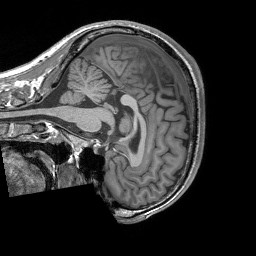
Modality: T1w
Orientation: sagittal